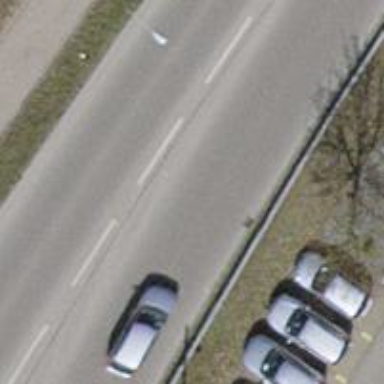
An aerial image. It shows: Secondary road with asphalt surface and separate sidewalk.